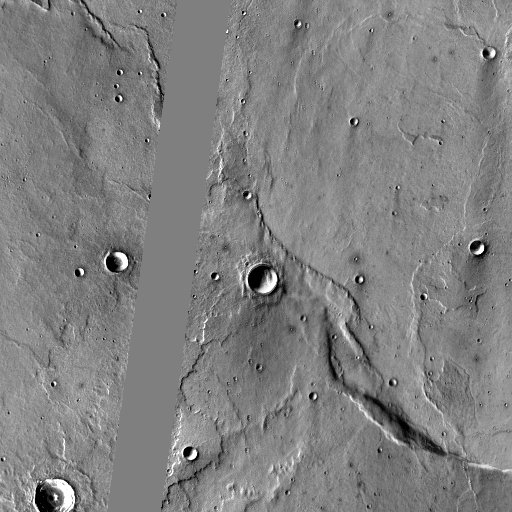
Crater classes present: Background, Other, Layered, Buried